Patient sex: F
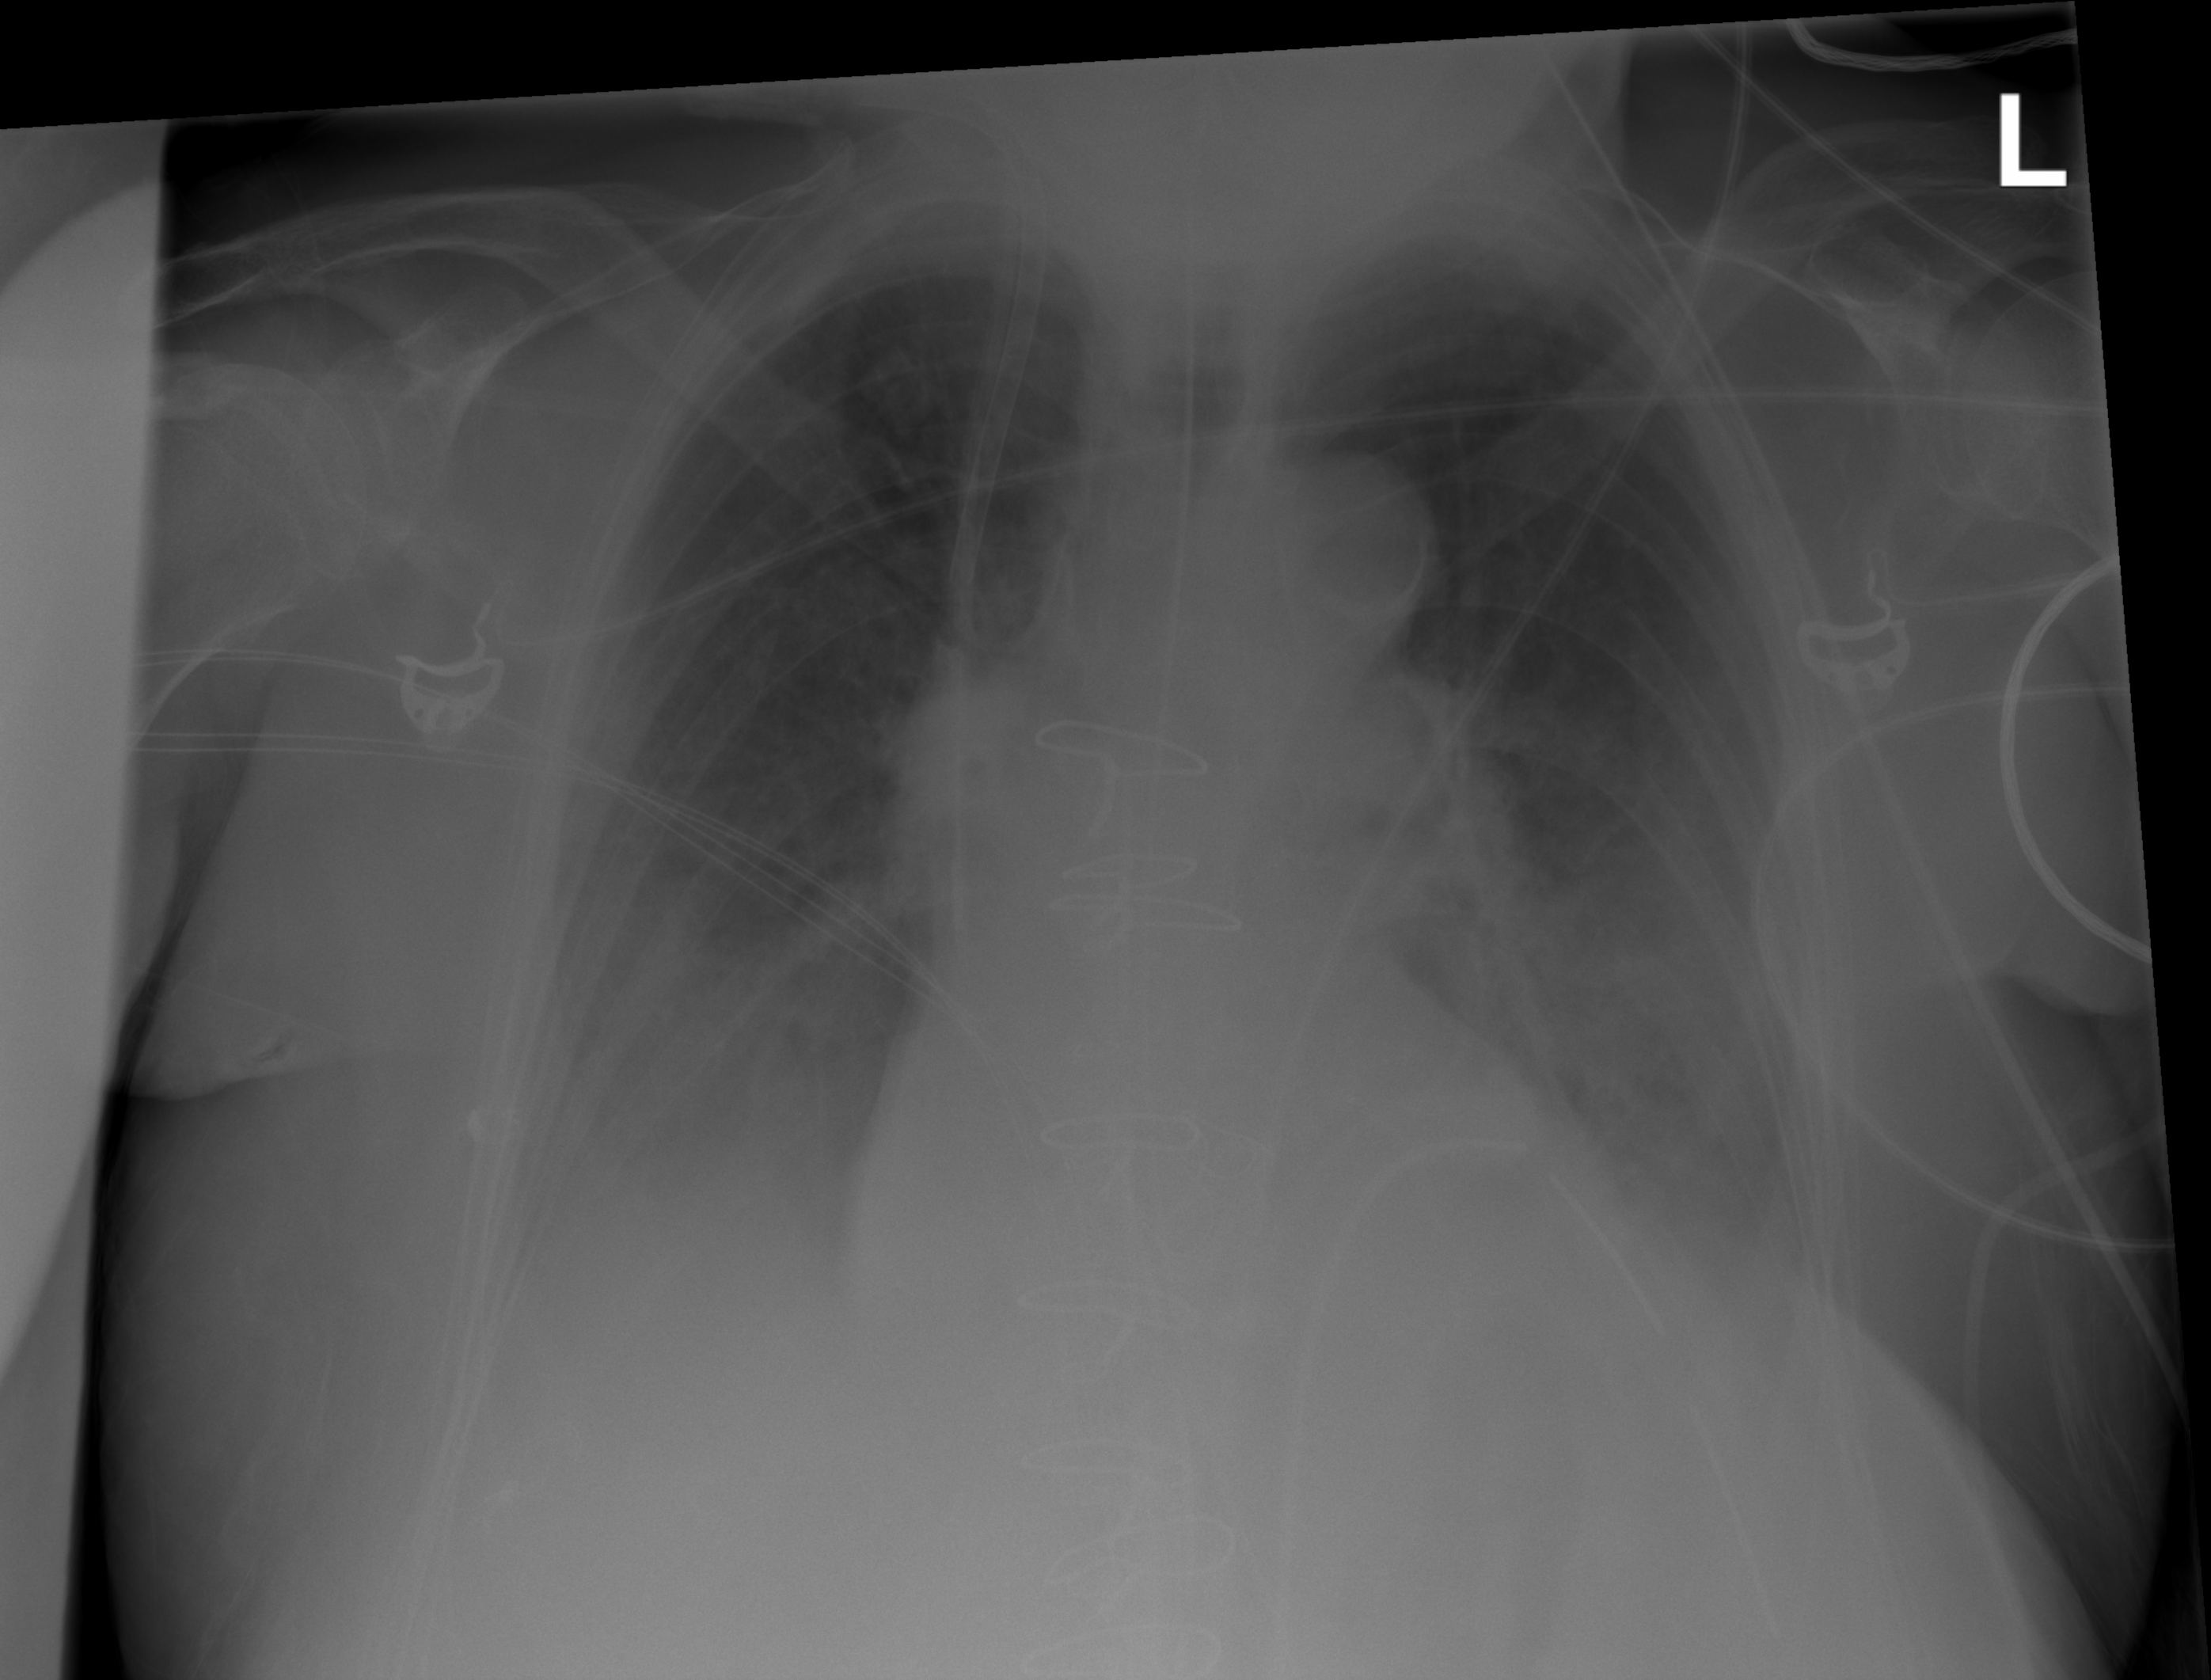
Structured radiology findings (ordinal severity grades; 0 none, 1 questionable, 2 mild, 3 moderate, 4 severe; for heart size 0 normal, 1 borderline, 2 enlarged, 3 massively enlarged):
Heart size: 0
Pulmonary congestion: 0
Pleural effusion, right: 3
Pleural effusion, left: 2
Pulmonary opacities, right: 0
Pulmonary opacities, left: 0
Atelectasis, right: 0
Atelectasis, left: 0